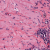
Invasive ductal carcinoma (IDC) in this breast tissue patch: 0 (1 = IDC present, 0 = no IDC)